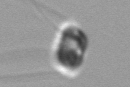
Label: Chaetoceros